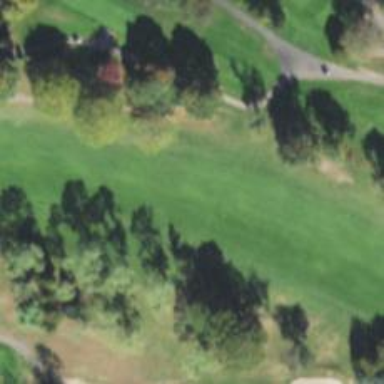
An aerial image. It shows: View of golf hole.